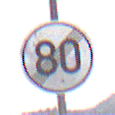
Verkehrszeichen: EndeGeschwindigkeit80
Umgebung: Outdoor, Nature
Tageszeit: MorningAfternoon
Wetter: PartlyCloudy
Licht: Natural
Jahreszeit: Winter
Kontrast: HighContrast